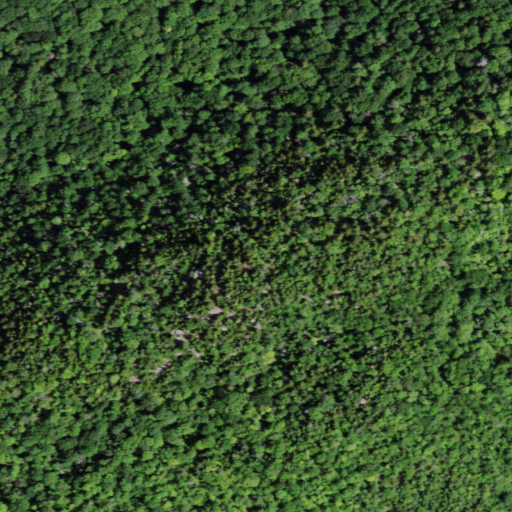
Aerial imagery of mountain in New York named Scotts Cobble containing deciduous forest, mixed forest, and evergreen forest